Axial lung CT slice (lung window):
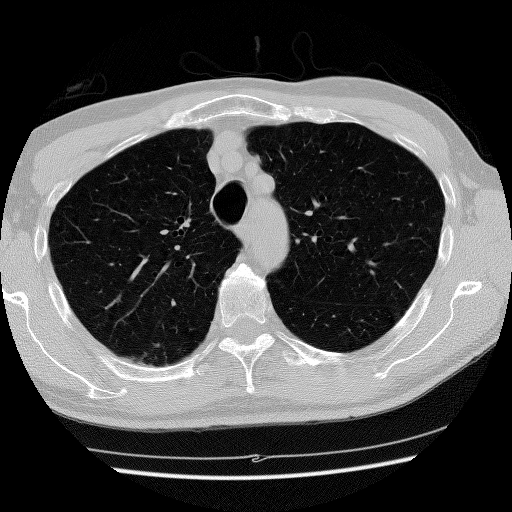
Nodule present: no